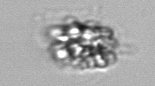
Label: Leptocylindrus_mediterraneus